Interaction volume radius: 5 \u00c5
Interaction volume height: 20 \u00c5
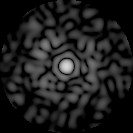
Disorder parameter: 0.8004